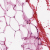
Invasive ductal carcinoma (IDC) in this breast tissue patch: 0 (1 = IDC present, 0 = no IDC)